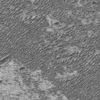
Label: not_dusty